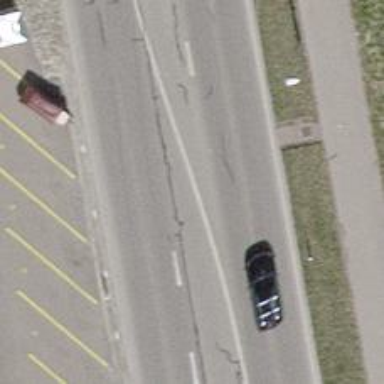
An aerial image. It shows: Primary highway with separate asphalt sidewalk.